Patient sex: M
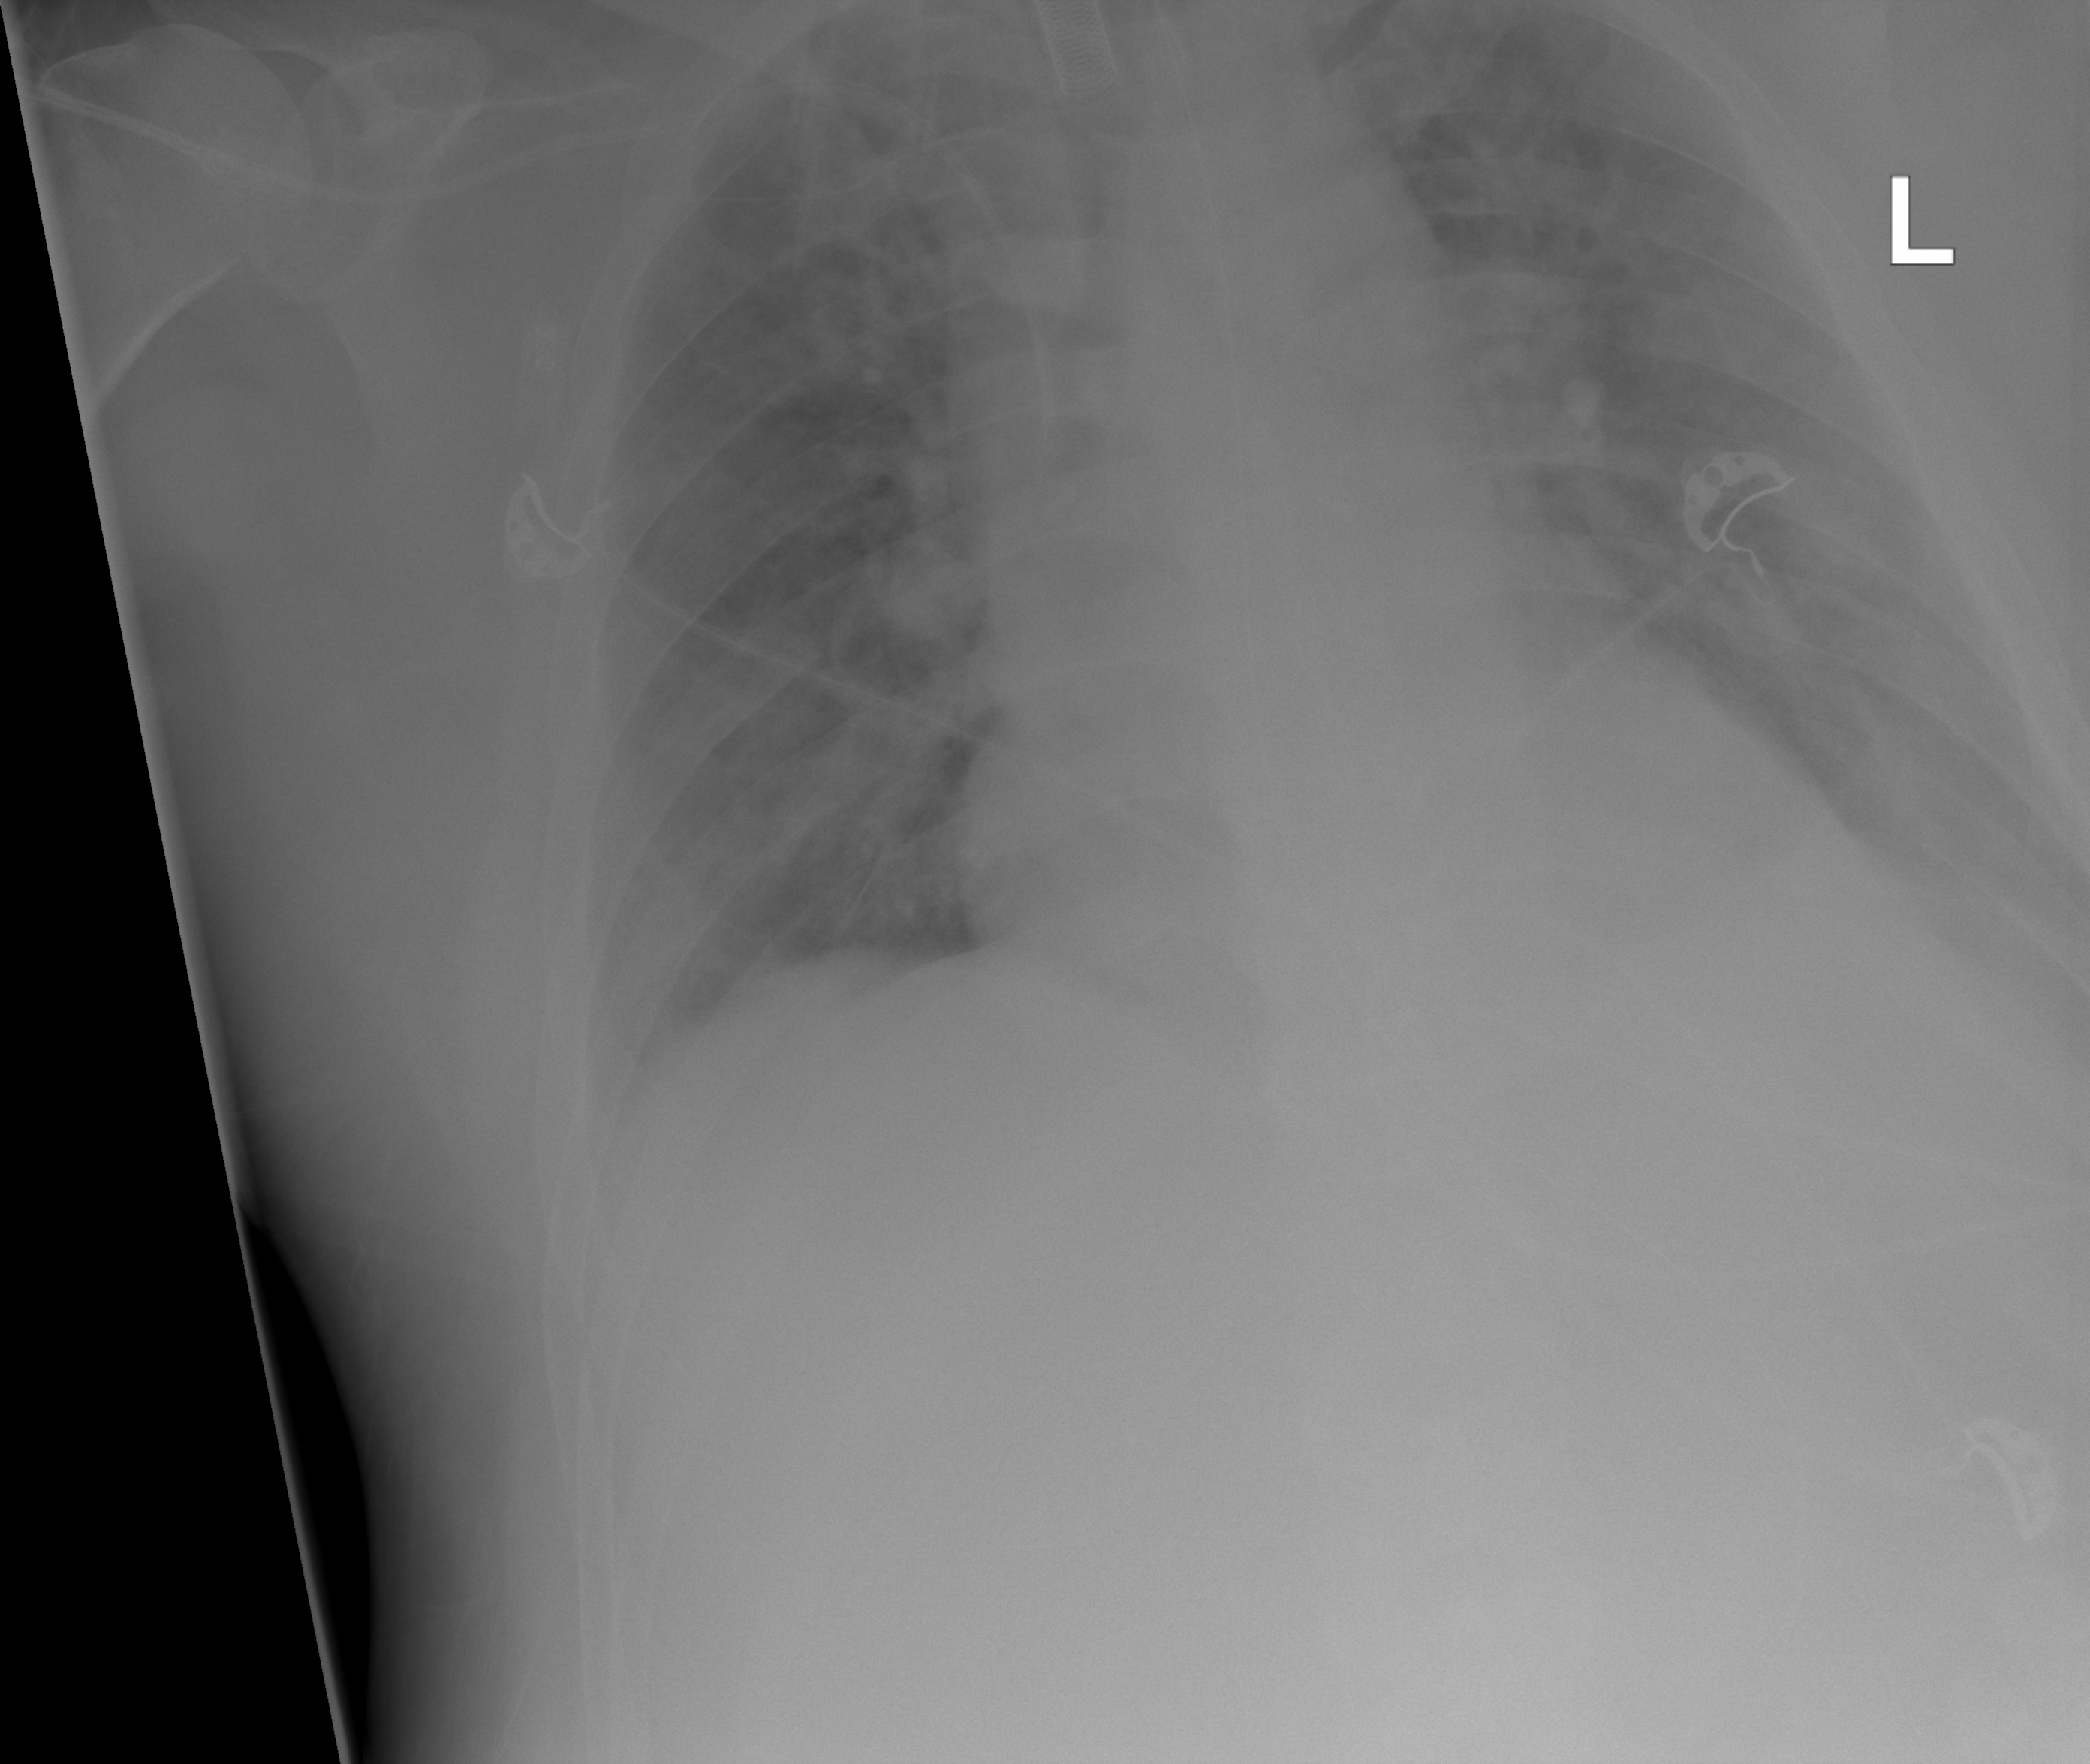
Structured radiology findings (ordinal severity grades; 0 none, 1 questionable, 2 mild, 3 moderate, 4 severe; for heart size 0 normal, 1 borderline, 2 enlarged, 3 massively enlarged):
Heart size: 2
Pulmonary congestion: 2
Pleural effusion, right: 2
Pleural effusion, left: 2
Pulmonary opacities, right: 2
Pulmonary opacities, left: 0
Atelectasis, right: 2
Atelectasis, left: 2